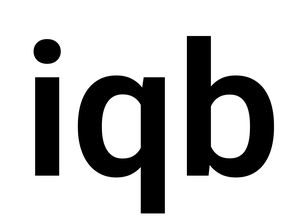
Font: Roboto_SemiBold